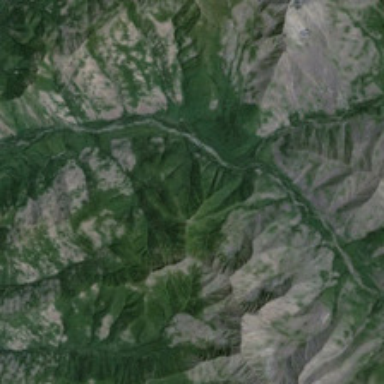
A long river flows through the mountain .